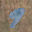
Label: 9